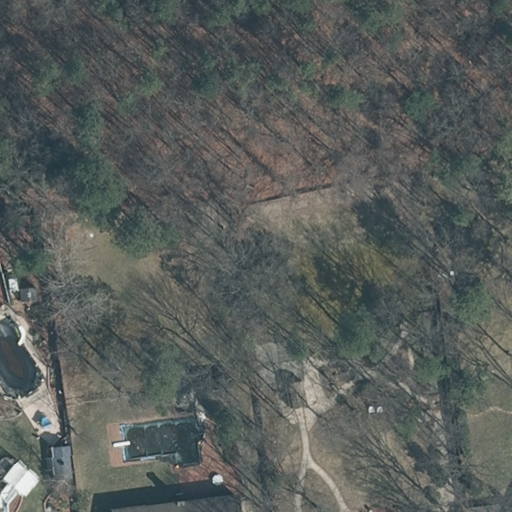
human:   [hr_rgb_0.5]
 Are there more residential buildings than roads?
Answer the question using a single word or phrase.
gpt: yes

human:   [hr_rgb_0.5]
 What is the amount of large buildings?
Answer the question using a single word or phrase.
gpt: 0

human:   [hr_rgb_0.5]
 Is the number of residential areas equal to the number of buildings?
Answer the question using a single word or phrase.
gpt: no

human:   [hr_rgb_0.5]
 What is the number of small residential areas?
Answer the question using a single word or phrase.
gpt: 0

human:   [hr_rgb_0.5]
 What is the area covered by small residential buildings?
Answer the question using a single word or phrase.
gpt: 0m2

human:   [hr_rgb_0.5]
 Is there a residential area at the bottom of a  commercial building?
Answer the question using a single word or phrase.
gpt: no

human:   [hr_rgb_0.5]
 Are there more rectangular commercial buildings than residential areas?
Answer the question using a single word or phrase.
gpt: no

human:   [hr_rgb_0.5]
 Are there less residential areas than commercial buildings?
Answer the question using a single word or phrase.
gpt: no

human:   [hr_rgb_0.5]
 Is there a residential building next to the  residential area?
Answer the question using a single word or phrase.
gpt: yes

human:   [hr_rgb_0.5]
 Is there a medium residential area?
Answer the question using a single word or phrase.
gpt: no

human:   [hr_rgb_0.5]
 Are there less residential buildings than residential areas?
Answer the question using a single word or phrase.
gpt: no

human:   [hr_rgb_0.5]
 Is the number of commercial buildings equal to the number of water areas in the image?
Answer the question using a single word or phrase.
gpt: yes

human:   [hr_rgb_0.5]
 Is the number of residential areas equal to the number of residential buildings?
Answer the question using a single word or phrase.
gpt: no

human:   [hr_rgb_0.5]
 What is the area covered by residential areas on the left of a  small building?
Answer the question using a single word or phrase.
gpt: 0m2

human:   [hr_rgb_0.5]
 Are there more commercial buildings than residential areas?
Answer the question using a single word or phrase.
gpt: no

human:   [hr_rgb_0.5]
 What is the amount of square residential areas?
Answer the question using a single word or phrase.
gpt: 0

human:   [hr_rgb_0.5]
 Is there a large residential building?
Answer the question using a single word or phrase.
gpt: no

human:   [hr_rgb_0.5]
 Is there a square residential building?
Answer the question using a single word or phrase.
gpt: no

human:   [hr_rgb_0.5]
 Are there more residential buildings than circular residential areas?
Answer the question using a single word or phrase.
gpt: yes

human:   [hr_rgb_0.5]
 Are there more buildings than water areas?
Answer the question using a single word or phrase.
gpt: yes

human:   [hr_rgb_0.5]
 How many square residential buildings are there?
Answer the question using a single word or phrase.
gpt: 0

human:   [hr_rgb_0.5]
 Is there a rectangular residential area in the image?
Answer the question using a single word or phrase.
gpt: yes

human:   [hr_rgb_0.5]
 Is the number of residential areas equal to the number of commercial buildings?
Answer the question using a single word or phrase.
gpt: no

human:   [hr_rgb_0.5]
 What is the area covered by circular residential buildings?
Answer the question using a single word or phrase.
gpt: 0m2

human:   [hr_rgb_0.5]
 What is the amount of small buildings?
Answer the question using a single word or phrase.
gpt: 0

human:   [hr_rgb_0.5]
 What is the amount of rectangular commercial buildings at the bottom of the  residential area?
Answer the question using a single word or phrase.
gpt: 0

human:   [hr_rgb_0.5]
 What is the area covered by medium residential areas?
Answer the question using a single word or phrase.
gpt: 0m2

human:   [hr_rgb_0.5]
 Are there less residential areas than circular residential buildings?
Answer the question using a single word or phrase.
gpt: no

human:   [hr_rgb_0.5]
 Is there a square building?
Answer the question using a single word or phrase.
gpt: no

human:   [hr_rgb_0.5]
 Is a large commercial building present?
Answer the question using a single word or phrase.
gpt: no

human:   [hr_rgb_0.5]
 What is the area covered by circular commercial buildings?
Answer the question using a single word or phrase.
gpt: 0m2

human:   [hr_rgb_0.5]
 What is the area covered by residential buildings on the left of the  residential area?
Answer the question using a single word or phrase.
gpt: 0m2

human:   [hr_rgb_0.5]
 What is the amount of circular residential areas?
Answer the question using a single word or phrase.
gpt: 0

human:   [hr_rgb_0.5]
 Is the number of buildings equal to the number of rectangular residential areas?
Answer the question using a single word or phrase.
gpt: no

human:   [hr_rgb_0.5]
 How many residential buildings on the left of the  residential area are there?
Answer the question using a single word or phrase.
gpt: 0

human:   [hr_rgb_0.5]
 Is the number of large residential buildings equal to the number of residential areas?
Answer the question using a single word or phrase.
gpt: no